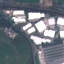
Label: Industrial